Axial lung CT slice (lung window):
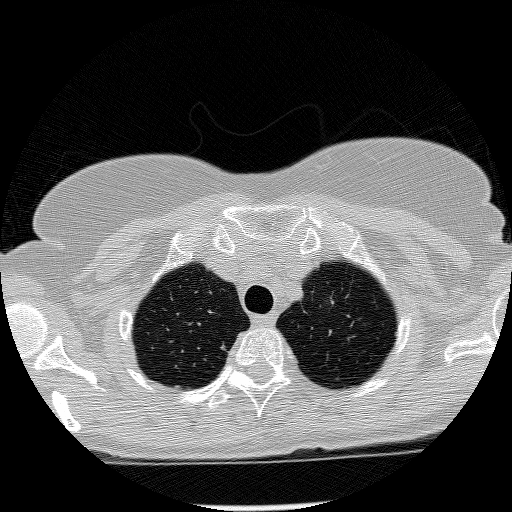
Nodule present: yes
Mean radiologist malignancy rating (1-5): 2.667